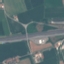
Land use / land cover class: Highway